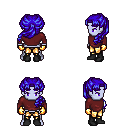
a pixel art fantasy rpg character, male body template, dark elf, purple skin, maroon long-sleeve shirt, gold greaves, blue princess hairstyle, gold gloves, black shoes, four views (front, back, left, right), 2x2 character sprite sheet, small pixel art, hard edges, no anti-aliasing